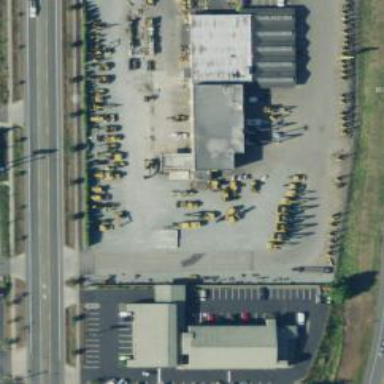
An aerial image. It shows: Building hosting heavy machinery shop.